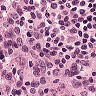
Metastatic tissue present: no